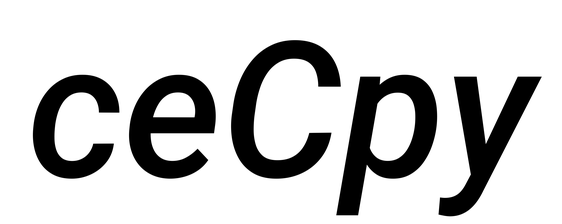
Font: Roboto-Italic_Medium_Italic